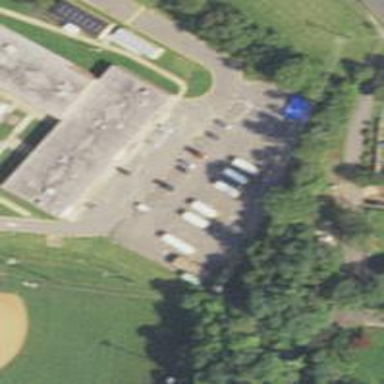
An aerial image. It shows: Parking space.